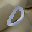
Label: 0